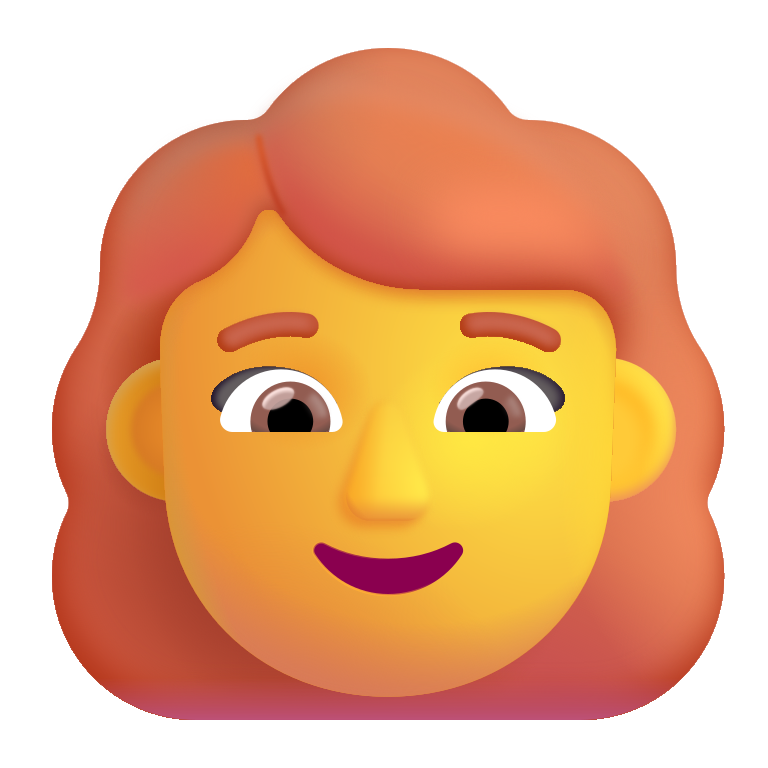
woman red hair color default